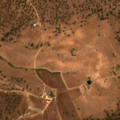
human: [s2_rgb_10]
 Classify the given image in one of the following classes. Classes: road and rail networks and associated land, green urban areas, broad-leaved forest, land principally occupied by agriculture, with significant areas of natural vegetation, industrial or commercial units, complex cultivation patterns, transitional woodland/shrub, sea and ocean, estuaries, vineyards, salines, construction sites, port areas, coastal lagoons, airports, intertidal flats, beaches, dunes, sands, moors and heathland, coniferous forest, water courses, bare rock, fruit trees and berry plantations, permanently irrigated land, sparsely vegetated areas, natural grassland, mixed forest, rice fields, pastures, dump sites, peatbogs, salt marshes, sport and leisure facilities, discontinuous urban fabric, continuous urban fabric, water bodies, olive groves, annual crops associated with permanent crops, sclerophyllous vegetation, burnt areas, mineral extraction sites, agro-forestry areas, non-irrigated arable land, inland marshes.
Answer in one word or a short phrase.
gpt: non-irrigated arable land, agro-forestry areas